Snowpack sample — Loveland Pass, Silver Plume, Colorado, USA (12/14/25, 10:50 AM MST)
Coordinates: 39.664, -105.882
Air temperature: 36 °F
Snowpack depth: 67 cm
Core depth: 10 cm
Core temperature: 50 °F
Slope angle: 6°, slope face: 326°
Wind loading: low
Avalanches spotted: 0
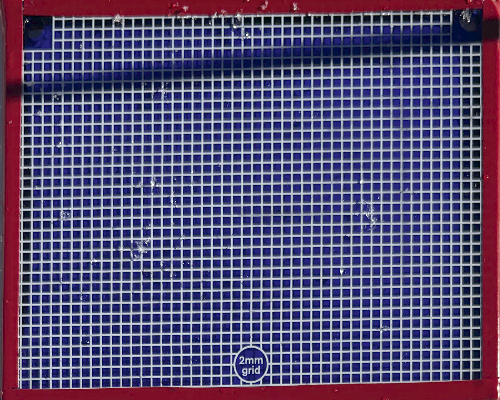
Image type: profile
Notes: No avalanches spotted, very late start to the season with minimal snowpack